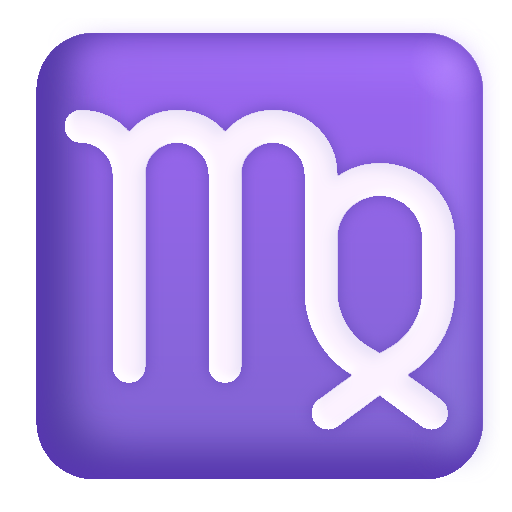
virgo color